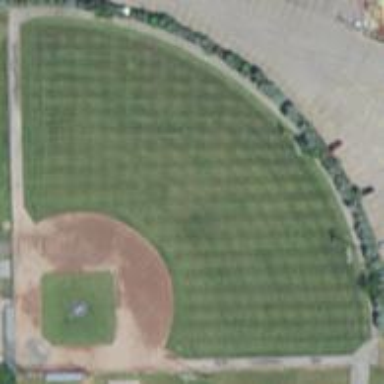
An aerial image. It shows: Baseball pitch for leisure land activities.